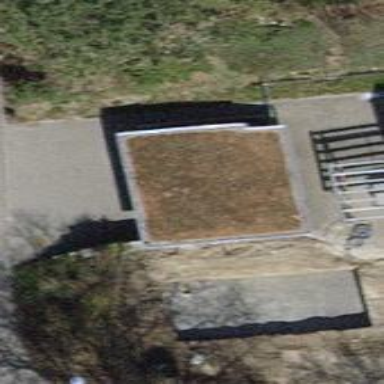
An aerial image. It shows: Garage building.